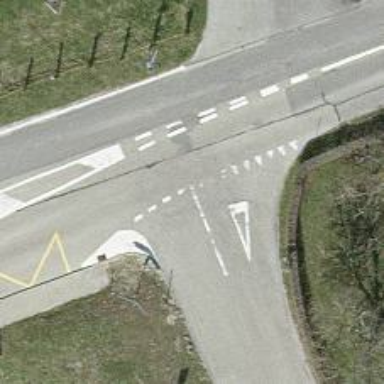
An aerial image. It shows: Road with "give way" sign.